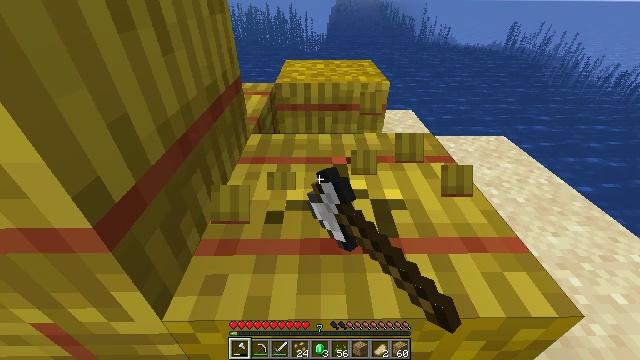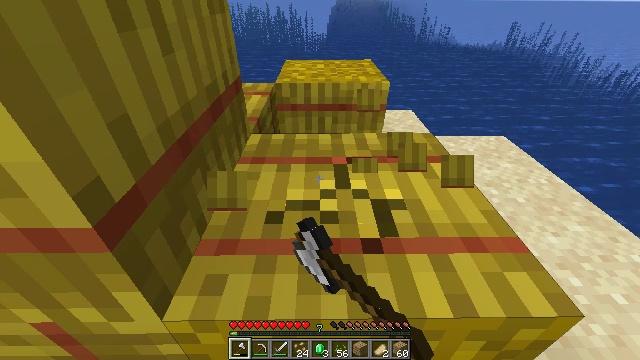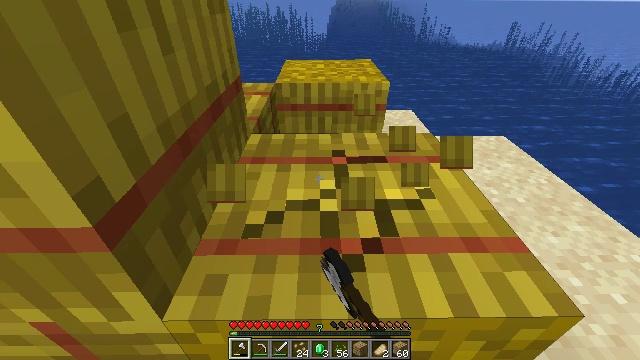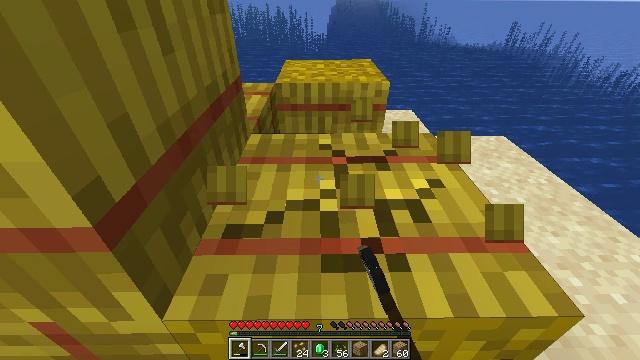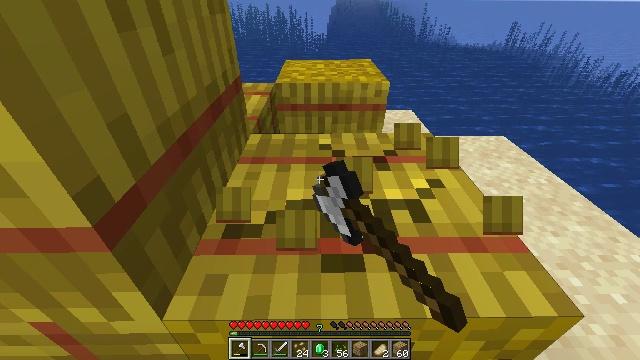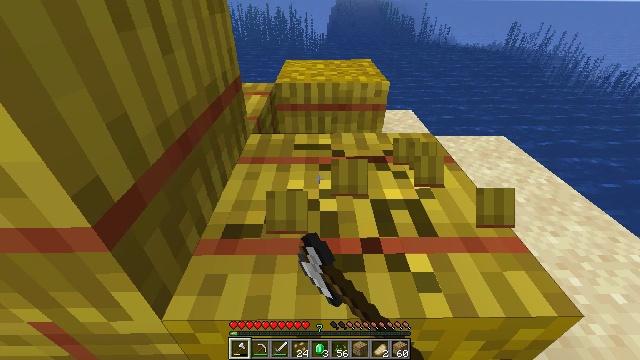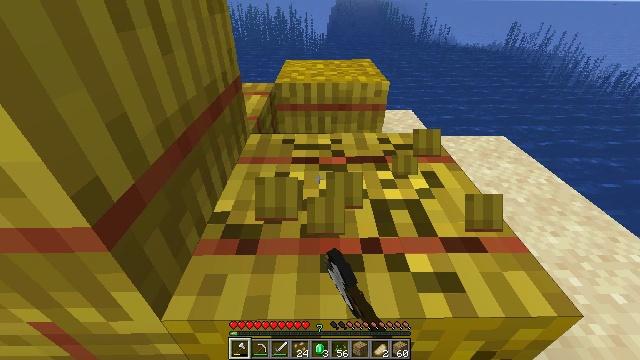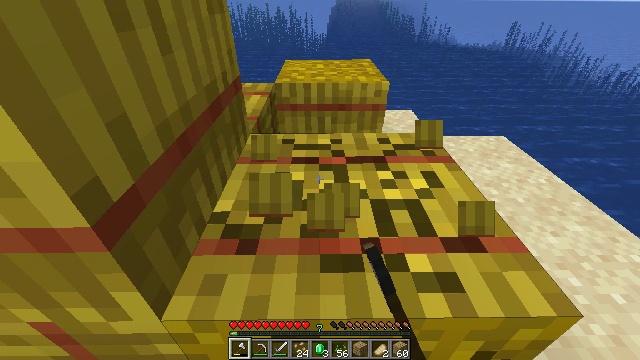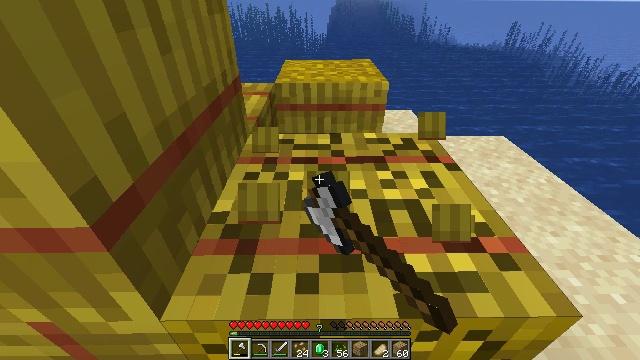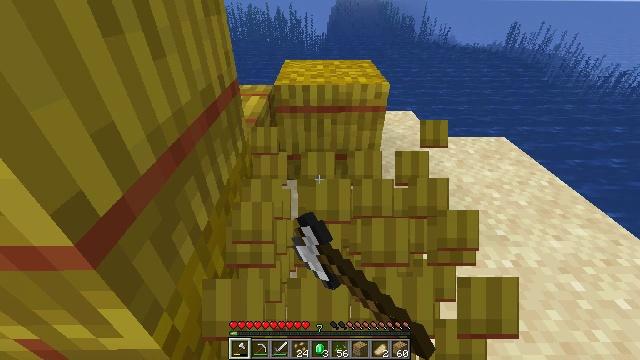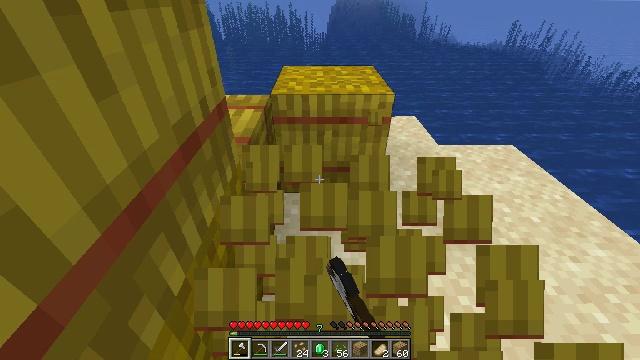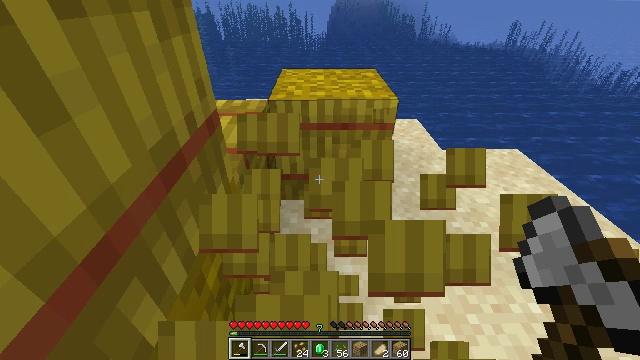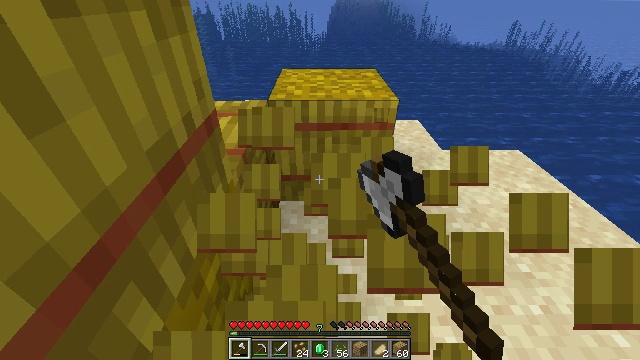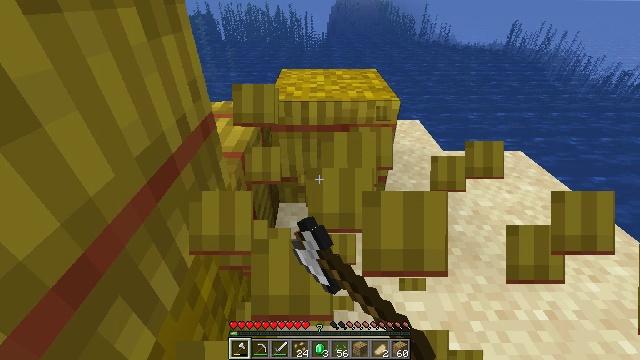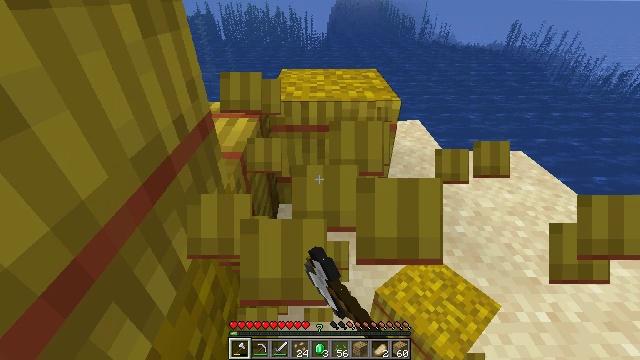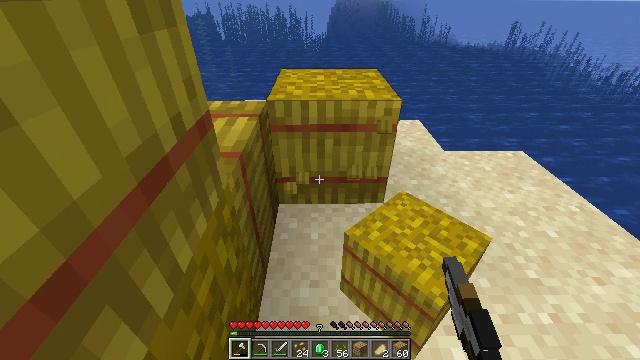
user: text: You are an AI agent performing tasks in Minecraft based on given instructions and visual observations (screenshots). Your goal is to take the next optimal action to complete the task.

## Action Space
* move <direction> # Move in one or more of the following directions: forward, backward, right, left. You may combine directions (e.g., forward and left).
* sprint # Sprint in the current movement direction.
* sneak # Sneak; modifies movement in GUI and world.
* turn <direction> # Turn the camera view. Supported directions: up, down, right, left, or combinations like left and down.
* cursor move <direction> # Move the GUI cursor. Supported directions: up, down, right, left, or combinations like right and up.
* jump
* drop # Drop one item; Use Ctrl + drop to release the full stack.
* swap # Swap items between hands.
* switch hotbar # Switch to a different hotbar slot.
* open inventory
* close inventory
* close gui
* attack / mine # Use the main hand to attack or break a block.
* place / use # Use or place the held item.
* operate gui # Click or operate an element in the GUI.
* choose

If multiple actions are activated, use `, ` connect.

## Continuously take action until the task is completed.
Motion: motion action
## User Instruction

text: Collect a hay block for crafting.
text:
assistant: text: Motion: attack / mine
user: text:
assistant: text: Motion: attack / mine
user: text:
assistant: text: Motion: attack / mine
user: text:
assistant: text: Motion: move forward, attack / mine
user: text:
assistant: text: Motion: move forward, attack / mine
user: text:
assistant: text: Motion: move forward, attack / mine
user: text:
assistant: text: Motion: move forward, attack / mine
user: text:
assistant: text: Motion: move forward, attack / mine
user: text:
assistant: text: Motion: move forward, attack / mine
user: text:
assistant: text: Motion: move forward, attack / mine
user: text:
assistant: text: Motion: attack / mine
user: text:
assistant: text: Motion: attack / mine
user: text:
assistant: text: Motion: attack / mine
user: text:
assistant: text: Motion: attack / mine
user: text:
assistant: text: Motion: attack / mine
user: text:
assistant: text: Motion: attack / mine
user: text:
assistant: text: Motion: attack / mine
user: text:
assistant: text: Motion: move forward, attack / mine
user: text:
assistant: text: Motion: move forward, attack / mine
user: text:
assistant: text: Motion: move forward, attack / mine
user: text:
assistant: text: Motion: move forward, attack / mine
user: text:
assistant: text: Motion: move forward, turn right, attack / mine
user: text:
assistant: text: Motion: move forward, attack / mine
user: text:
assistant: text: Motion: move forward, attack / mine
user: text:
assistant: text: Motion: move forward, attack / mine
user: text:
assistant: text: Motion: move forward, attack / mine
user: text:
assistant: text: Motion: move forward, attack / mine
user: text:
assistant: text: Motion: attack / mine
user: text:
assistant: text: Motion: attack / mine
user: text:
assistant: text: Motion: attack / mine